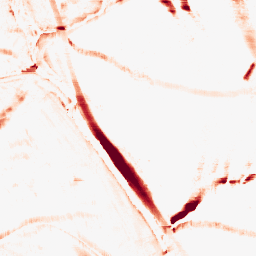
Category: morphological
Decomposition family: morphological_rect
Decomposition parameters: operation: opening
width: 20
height: 10
Upsampling method: quartic
Upsampling parameters: scale: 4
Upsampling scale: 4